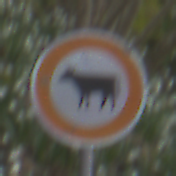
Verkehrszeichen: VerbotViehtrieb
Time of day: MorningAfternoon
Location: Outdoor (Nature)
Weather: PartlyCloudy
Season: NotSpecified
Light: Natural